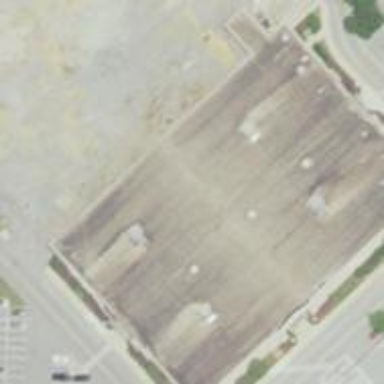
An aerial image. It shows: Retail building in mall.